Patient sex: M
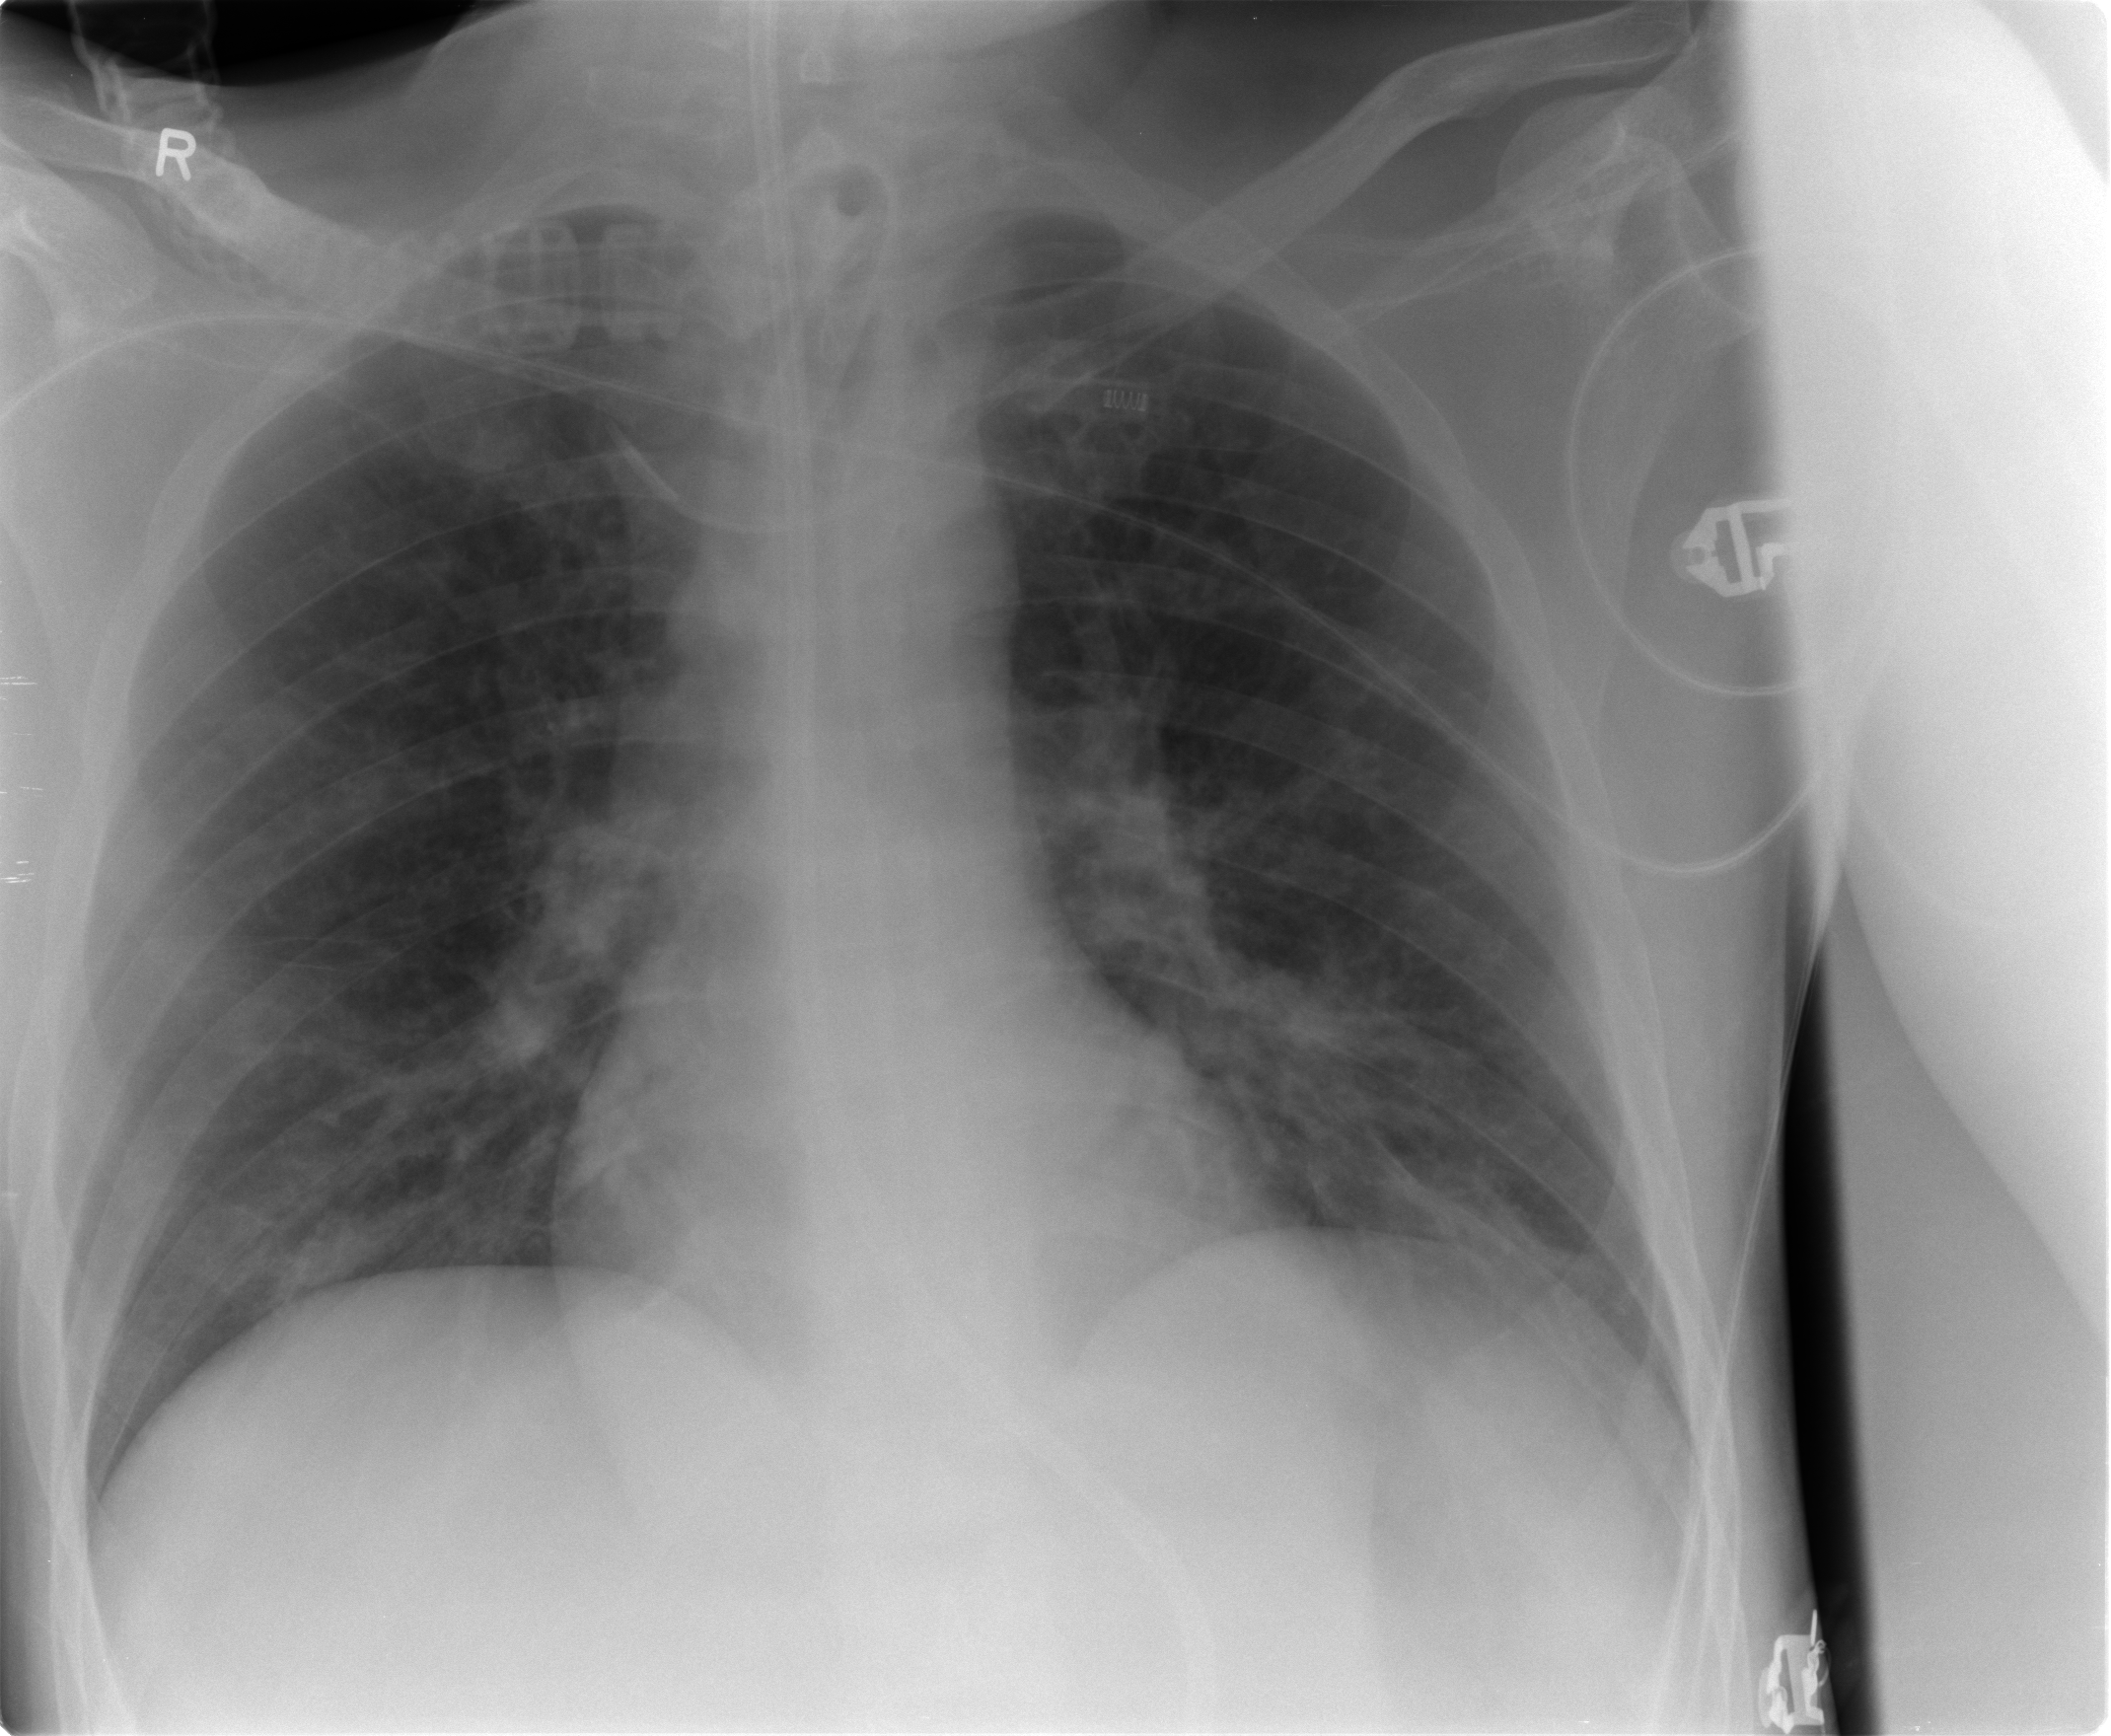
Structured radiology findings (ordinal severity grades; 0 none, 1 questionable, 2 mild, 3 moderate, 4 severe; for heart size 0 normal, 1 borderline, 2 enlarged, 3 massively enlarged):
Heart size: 0
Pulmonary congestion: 2
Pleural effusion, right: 0
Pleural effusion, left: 0
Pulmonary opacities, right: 0
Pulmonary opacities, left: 0
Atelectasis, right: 2
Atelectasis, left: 2